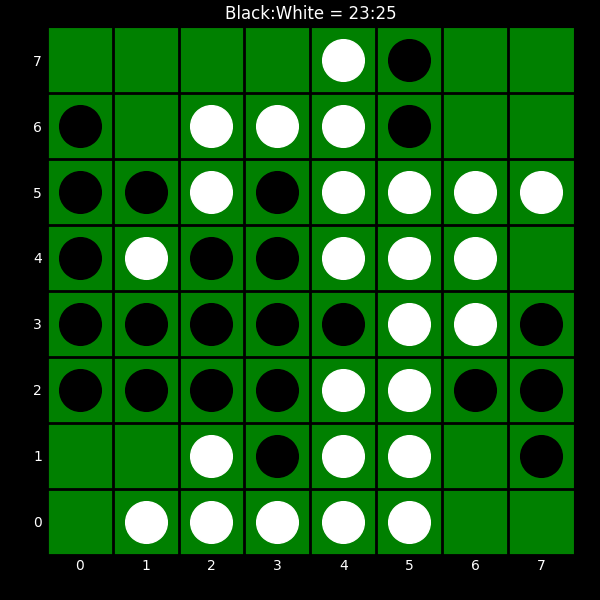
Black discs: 23
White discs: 25